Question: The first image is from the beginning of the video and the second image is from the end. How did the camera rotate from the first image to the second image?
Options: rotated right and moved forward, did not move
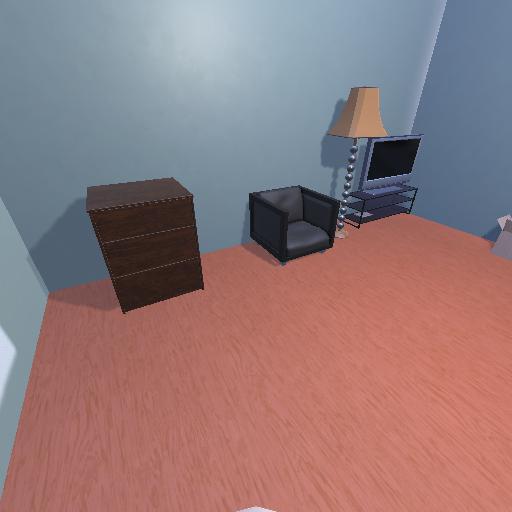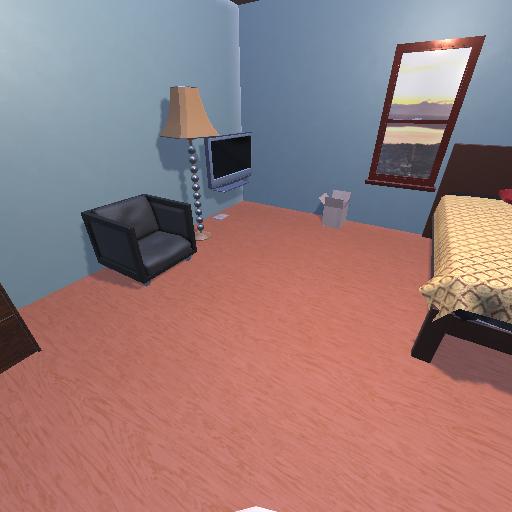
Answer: rotated right and moved forward